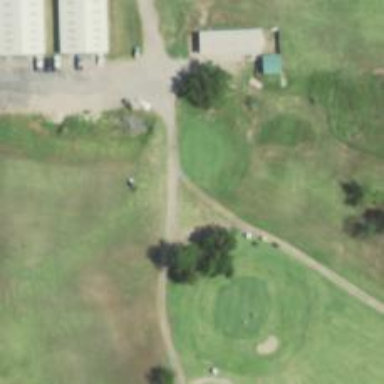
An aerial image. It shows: Path for golf carts.